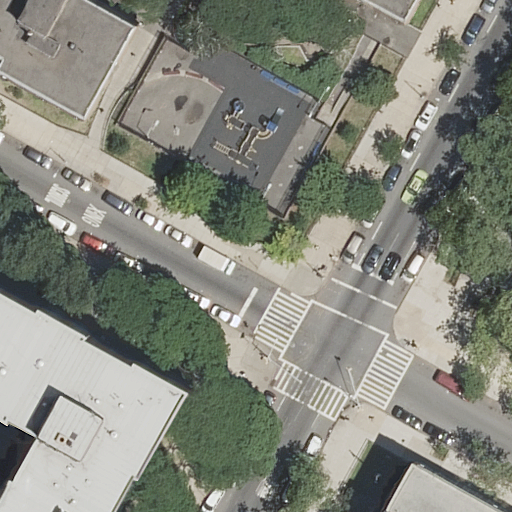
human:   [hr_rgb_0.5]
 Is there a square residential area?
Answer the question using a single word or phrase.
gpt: no

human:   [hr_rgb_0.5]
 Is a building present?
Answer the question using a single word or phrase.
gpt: yes

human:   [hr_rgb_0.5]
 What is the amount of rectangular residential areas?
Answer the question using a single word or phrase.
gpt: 1

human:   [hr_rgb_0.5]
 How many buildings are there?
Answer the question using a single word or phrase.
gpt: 3

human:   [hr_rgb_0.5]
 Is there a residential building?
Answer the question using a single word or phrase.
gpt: yes

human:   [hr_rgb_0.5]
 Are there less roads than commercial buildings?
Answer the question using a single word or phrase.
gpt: no

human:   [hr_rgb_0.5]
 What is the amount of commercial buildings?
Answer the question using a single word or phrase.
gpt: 0

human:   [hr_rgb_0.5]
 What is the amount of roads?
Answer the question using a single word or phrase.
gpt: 2

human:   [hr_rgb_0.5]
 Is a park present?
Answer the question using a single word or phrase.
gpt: yes

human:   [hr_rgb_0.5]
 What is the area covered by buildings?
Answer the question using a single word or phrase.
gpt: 1617m2

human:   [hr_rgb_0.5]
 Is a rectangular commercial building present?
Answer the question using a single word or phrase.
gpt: no

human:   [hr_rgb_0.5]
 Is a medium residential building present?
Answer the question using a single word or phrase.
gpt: yes

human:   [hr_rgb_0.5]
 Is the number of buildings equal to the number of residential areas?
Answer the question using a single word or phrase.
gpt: no

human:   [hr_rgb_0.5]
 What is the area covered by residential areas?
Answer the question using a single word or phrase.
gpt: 16m2

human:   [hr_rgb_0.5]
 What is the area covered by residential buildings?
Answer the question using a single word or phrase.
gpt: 1617m2

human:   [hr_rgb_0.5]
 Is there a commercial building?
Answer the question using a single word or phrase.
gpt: no

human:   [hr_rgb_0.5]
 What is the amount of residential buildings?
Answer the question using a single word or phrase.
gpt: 3

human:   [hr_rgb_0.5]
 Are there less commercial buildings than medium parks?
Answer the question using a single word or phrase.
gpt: no

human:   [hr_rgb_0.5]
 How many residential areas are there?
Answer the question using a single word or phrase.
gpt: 1

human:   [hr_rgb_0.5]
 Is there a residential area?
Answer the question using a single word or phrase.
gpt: yes

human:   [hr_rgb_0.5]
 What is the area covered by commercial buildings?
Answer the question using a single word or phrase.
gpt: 0m2

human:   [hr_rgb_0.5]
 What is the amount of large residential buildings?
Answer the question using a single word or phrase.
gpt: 1

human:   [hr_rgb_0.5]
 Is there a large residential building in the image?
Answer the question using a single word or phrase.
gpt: yes

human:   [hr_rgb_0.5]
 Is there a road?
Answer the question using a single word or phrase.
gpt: yes

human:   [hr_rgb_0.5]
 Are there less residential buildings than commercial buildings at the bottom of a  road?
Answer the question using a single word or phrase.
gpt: no

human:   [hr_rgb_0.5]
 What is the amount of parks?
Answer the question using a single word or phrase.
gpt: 1

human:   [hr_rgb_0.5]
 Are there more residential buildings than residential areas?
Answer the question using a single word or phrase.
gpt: yes

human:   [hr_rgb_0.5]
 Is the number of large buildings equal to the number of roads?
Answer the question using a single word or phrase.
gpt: no

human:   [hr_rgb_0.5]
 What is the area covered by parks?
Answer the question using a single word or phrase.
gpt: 23m2

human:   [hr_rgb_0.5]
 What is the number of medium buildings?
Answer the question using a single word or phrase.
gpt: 2

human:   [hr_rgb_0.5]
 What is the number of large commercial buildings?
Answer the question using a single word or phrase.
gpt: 0

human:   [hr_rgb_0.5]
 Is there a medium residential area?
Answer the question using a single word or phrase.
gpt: no

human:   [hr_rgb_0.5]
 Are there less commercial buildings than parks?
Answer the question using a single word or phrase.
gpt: yes

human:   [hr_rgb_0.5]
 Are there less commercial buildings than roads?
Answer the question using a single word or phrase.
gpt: yes

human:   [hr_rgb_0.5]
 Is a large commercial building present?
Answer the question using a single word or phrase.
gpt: no

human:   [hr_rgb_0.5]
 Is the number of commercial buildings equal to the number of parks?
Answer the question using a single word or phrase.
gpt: no

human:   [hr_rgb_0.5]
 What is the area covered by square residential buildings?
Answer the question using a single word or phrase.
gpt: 0m2

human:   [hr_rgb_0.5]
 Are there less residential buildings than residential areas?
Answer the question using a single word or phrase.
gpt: no

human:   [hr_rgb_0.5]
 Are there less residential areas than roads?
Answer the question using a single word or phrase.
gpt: yes

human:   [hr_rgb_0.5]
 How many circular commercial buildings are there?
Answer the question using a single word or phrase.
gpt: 0

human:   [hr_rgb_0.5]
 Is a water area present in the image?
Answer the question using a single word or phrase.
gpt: no

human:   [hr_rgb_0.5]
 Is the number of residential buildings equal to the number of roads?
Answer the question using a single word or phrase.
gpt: no

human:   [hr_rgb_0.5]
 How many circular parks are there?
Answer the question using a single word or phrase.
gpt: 0

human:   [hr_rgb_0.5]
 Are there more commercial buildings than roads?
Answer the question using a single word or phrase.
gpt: no

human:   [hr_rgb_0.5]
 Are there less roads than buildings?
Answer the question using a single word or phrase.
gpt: yes

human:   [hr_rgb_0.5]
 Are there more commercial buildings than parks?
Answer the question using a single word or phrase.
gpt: no

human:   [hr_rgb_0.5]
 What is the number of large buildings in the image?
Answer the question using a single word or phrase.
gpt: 1

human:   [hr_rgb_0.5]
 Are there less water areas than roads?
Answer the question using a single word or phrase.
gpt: yes

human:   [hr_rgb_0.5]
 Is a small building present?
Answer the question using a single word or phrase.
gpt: no

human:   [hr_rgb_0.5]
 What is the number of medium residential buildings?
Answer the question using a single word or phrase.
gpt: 2

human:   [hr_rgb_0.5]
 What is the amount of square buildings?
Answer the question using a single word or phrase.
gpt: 0

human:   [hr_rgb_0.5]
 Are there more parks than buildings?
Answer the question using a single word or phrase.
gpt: no

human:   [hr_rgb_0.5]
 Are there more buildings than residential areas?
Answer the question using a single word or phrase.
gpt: yes

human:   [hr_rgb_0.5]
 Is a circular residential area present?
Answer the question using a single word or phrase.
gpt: no

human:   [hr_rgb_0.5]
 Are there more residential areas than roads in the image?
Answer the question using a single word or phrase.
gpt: no

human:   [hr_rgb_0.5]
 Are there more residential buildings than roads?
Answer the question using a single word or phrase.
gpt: yes

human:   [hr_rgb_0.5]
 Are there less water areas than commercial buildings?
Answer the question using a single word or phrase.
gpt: no

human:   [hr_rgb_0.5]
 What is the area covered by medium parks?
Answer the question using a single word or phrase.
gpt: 0m2

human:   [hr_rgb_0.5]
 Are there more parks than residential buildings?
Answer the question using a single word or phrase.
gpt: no

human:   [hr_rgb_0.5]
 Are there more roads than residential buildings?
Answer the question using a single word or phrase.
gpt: no

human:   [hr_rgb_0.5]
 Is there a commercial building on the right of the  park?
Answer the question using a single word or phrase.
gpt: no

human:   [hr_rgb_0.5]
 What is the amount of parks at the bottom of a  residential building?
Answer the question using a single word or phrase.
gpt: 0

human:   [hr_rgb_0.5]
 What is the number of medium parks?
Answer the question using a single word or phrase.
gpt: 0

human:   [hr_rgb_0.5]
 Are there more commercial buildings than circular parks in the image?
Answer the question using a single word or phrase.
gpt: no